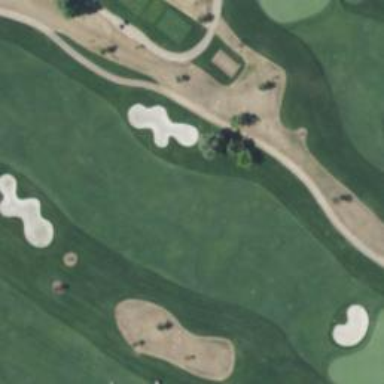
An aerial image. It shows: Golf hole.